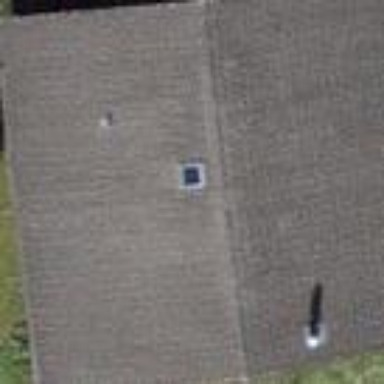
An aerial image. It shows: Simple and straightforward house.